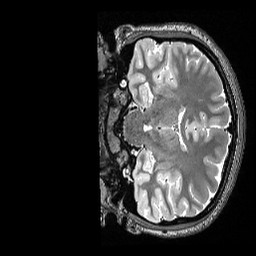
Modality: T2w
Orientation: coronal
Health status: healthy
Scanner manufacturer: siemens
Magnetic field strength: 3 T
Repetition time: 3.2 s
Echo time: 0.565 s